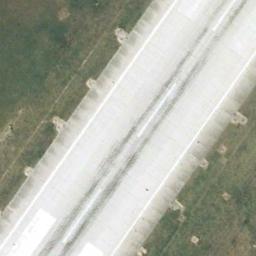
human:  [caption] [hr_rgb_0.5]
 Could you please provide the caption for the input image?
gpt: The runway is on the grass .

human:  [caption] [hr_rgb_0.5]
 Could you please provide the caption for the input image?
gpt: Next to the runway is a large green lawn with white short and thick markings on the runway .

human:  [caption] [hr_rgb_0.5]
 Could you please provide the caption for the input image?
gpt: The grass is around the runway .

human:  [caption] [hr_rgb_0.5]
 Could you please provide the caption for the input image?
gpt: The runway has a threshold marking and two touchdown zone markings and the designation marking is 07R .

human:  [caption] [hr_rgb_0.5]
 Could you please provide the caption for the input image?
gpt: There are green meadows beside the white runway .